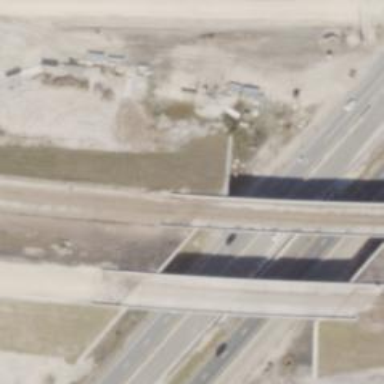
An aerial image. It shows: Bridge.